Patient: sex M, age 66
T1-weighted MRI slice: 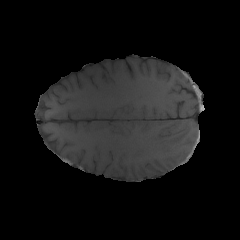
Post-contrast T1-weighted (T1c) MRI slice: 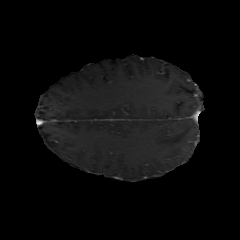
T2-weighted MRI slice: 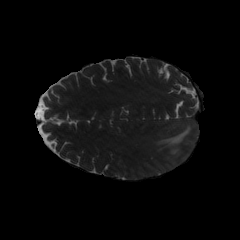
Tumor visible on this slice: yes
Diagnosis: Glioblastoma, IDH-wildtype
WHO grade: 4